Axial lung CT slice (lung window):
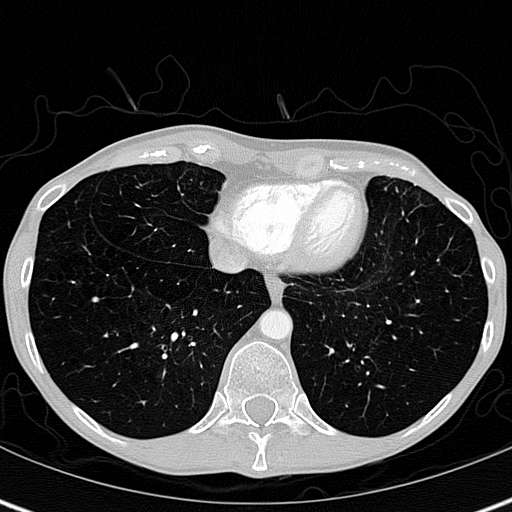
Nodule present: no